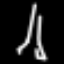
Label: The Eiffel Tower